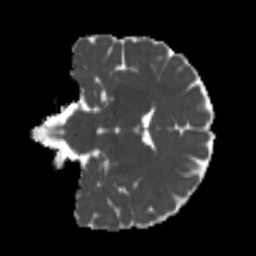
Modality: MD
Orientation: coronal
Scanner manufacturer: siemens
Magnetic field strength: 3 T
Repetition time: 4 s
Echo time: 0.0594 s